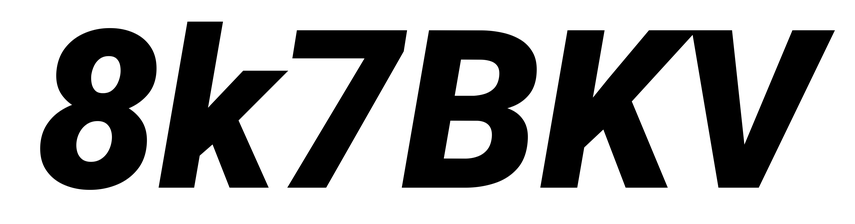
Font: Roboto-Italic_Black_Italic